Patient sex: F
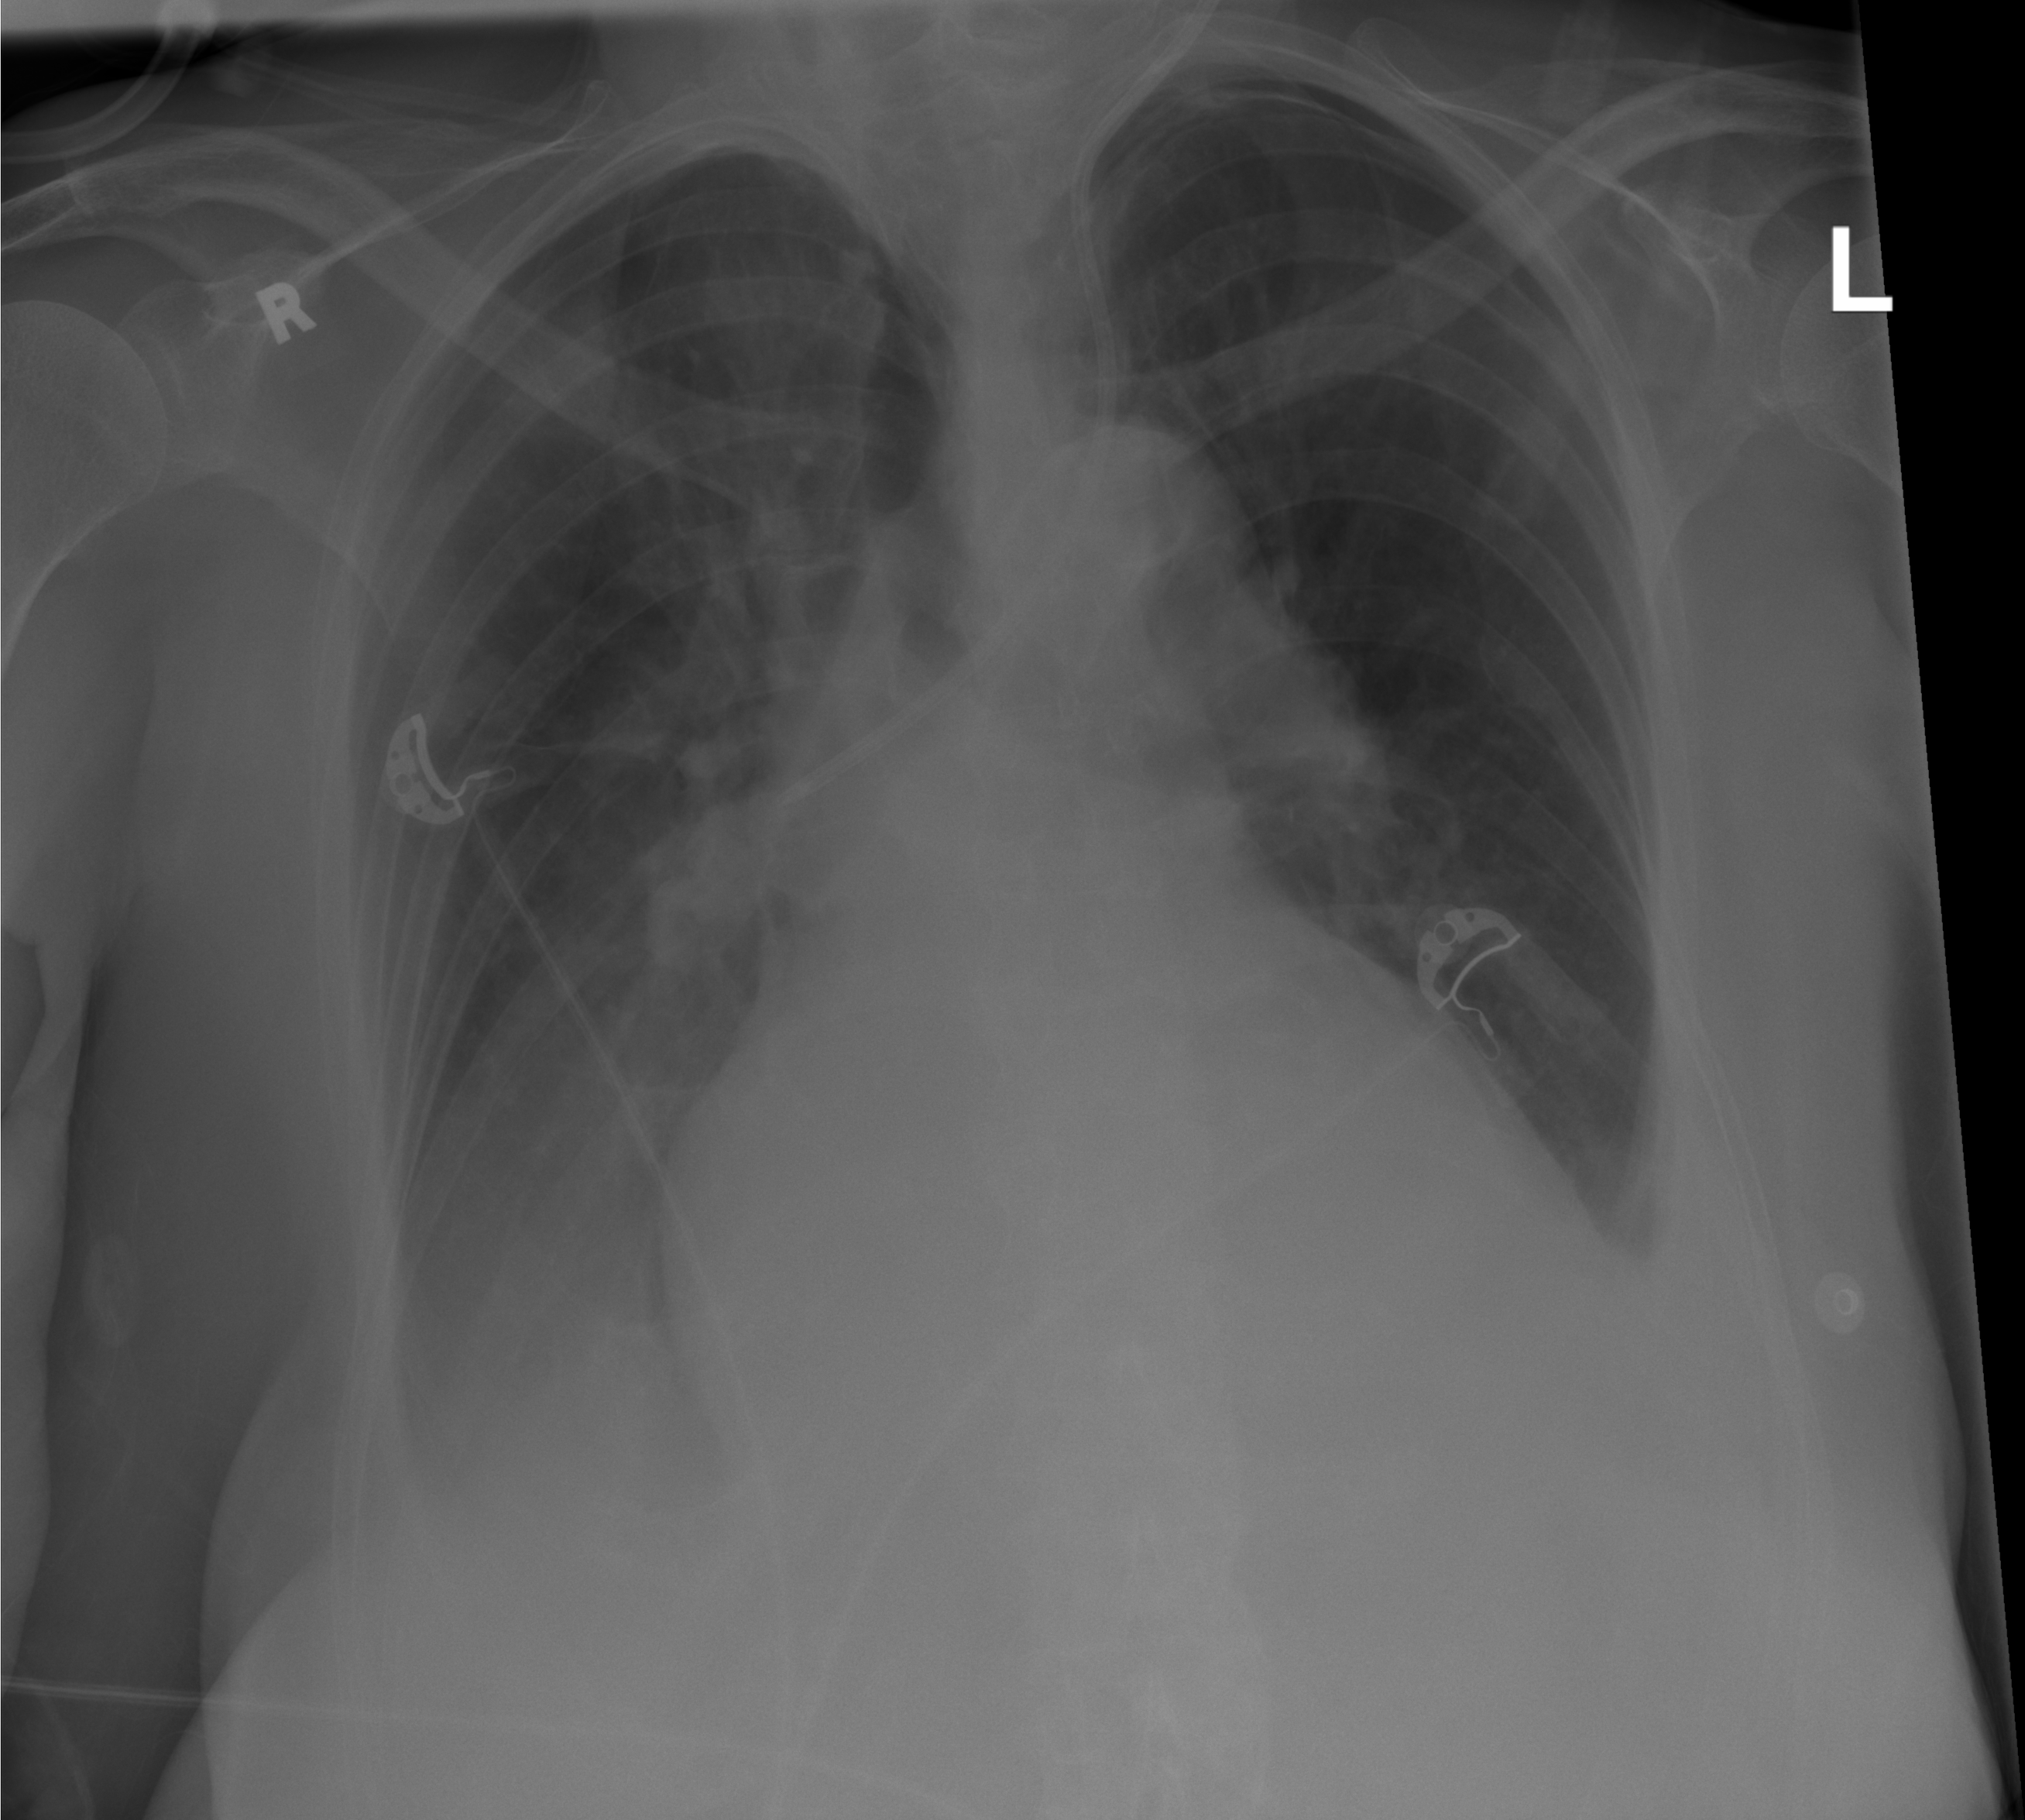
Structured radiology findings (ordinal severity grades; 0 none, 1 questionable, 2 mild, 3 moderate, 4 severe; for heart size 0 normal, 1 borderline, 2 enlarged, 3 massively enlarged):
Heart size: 3
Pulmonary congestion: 2
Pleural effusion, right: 2
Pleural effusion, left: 2
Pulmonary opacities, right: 0
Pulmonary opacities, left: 0
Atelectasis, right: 2
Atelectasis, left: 2